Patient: sex M, age 32
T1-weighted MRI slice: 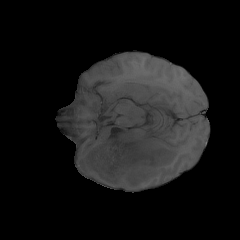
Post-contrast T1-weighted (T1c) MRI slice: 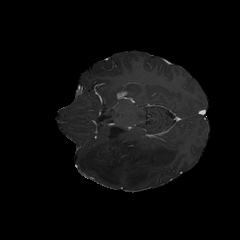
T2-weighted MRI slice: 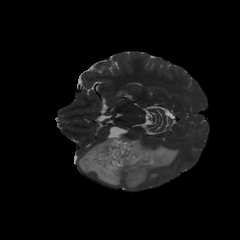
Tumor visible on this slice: yes
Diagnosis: Astrocytoma, IDH-mutant
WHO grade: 2